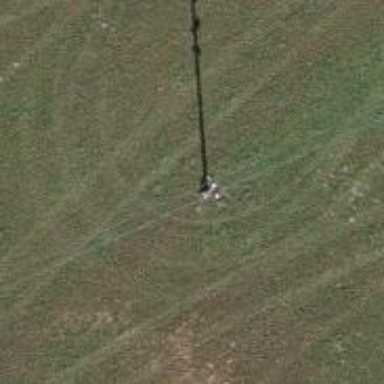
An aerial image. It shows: Power pole.